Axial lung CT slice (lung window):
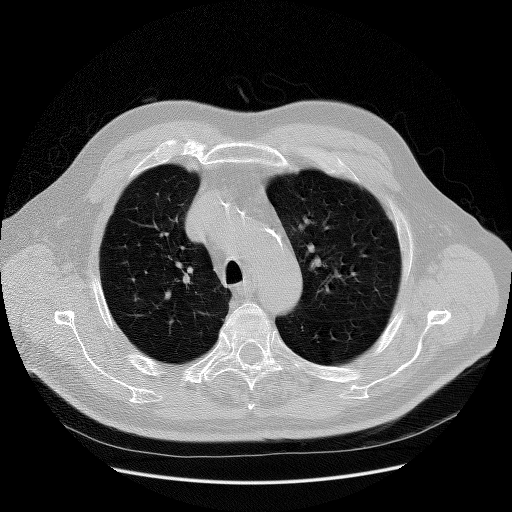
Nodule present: no